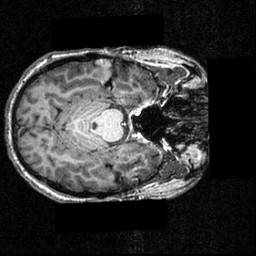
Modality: T1w
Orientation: axial
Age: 20
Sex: male
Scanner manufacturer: siemens
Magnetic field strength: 3.951 T
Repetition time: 1.5 s
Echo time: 0.00335 s